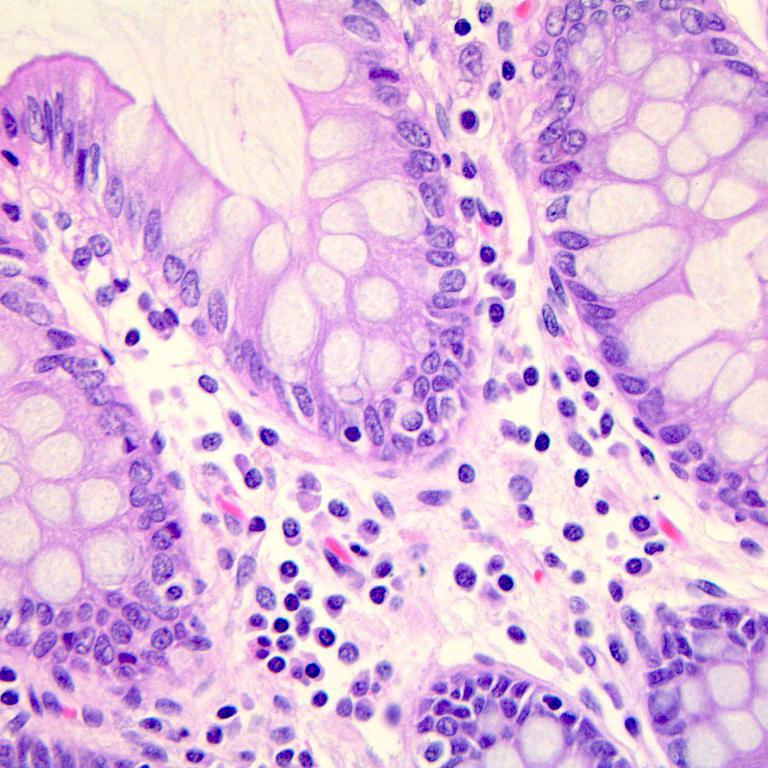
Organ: colon
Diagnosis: benign